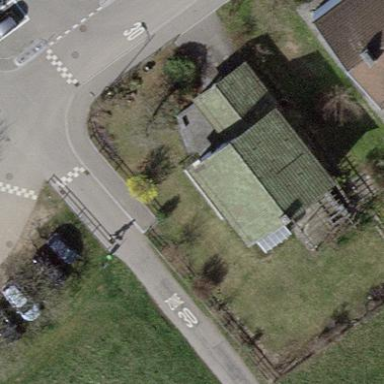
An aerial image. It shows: Building with gabled roof.